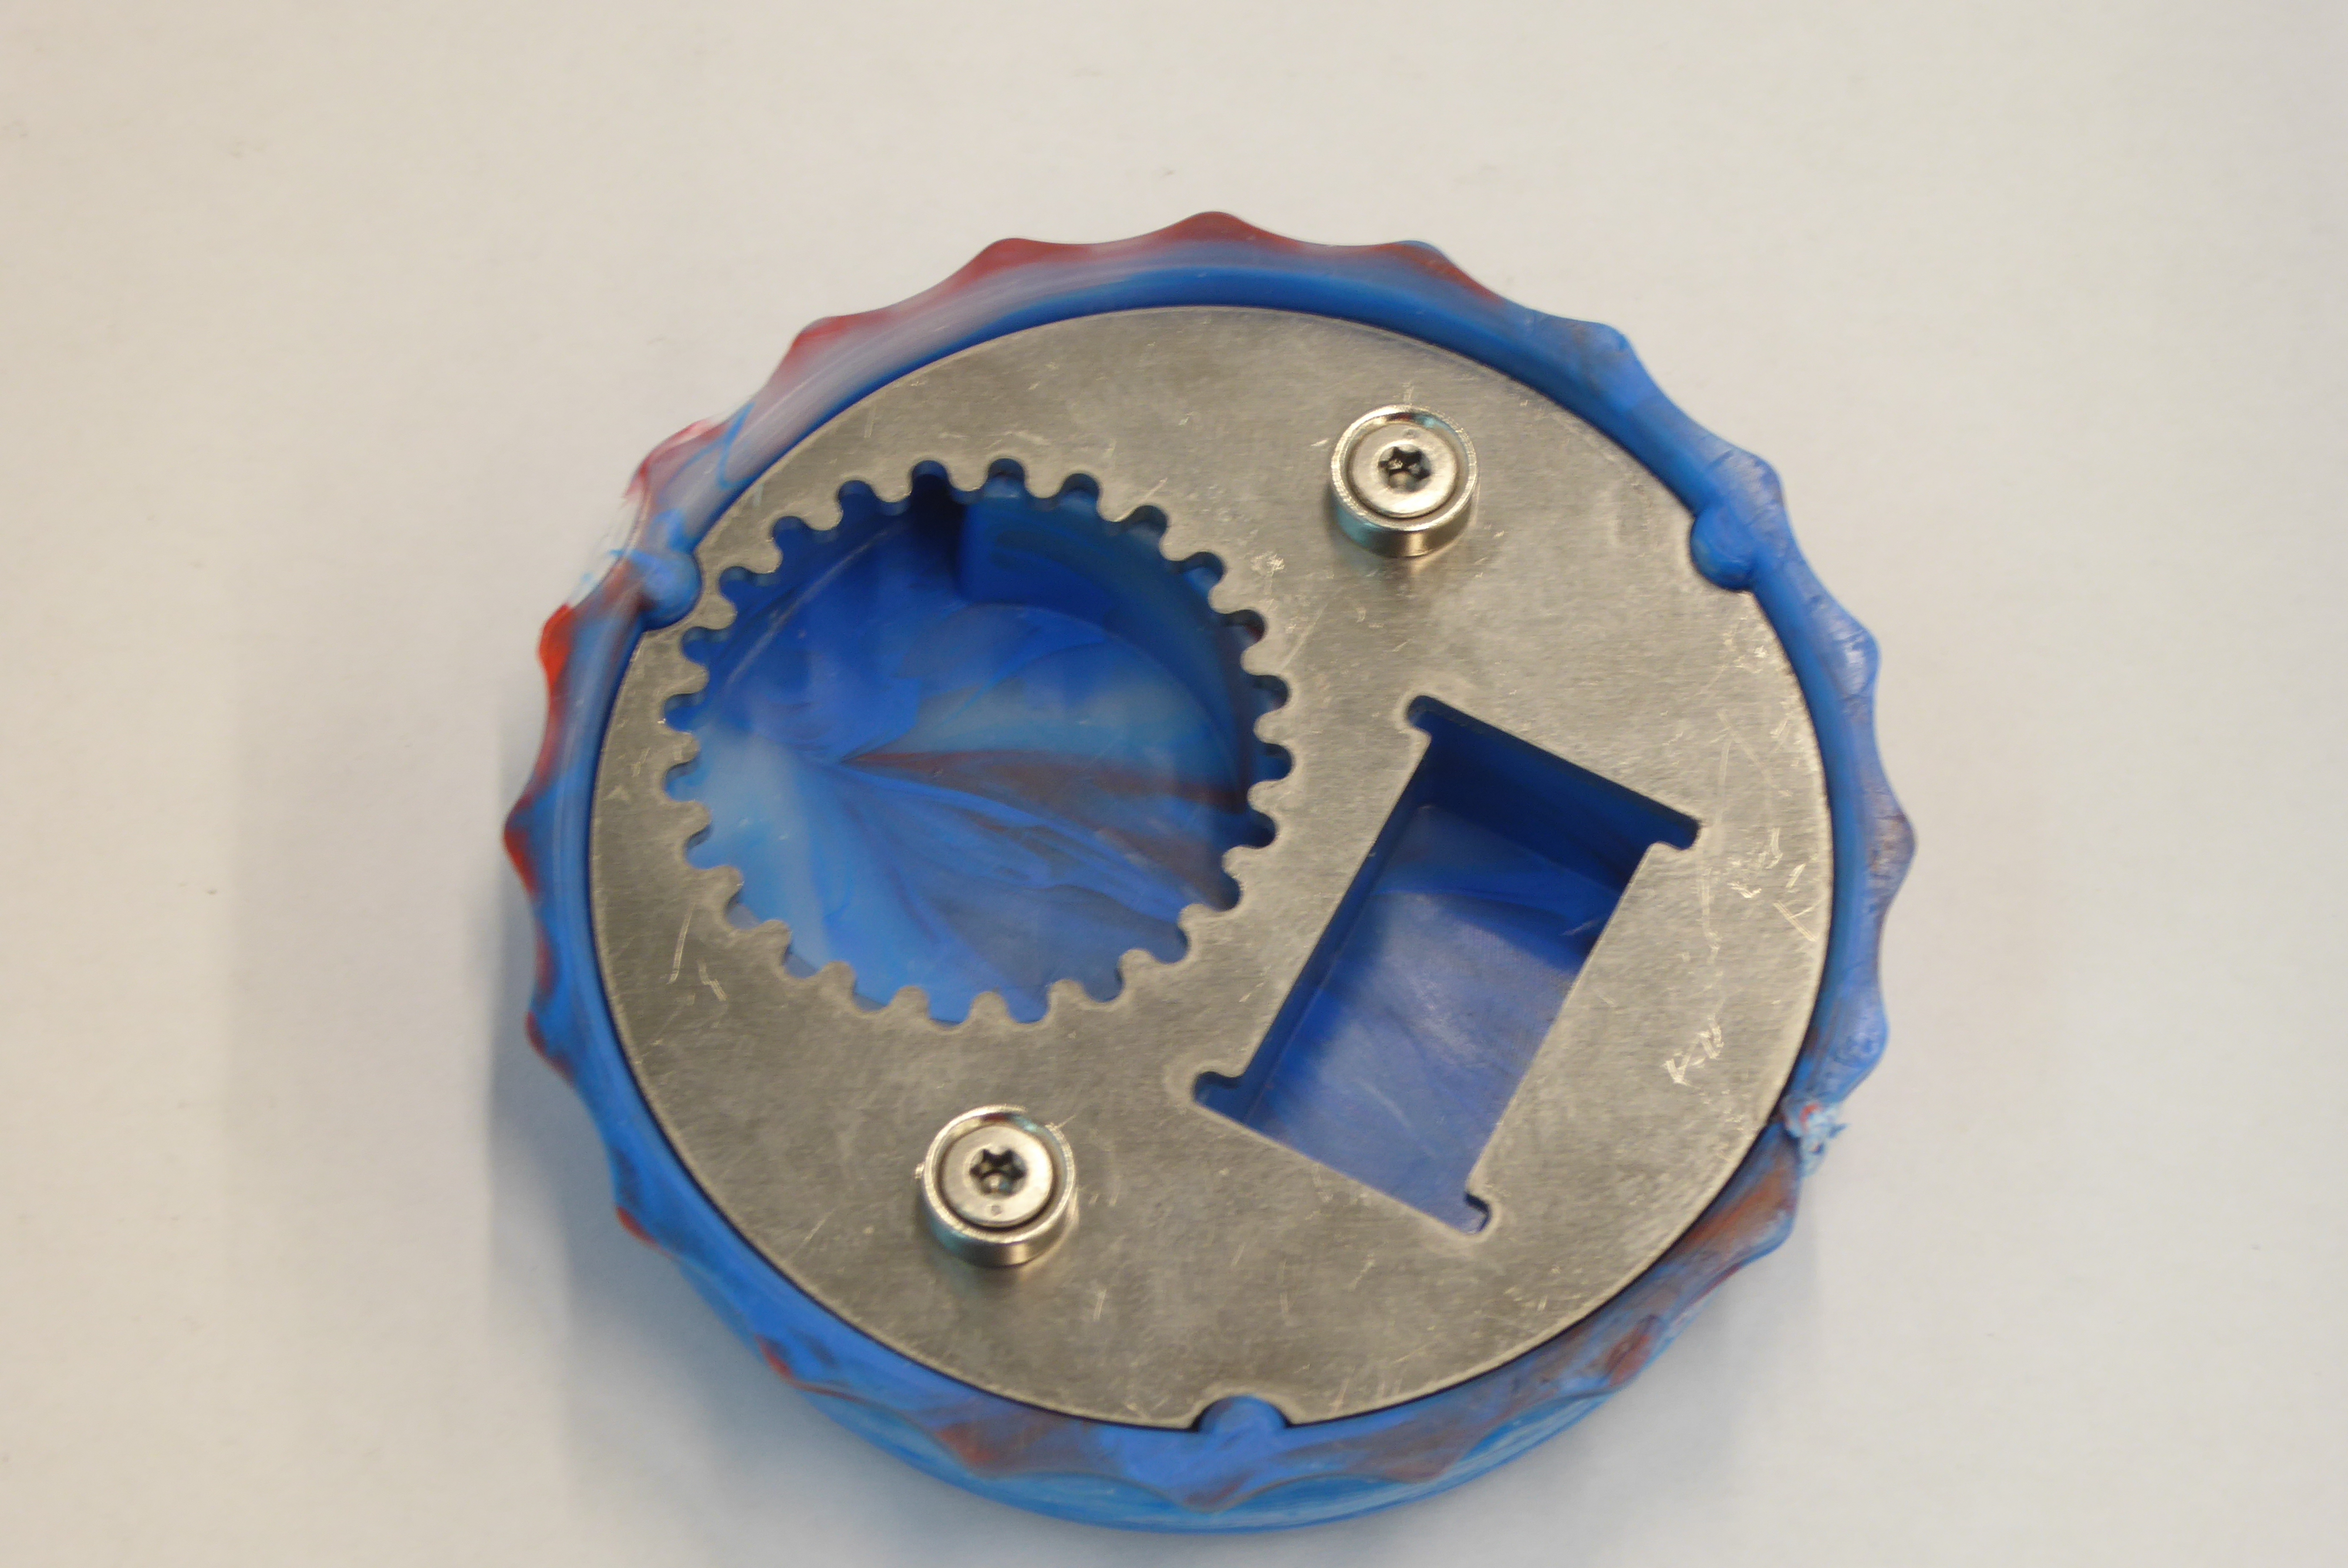
Label: Bottle Opener